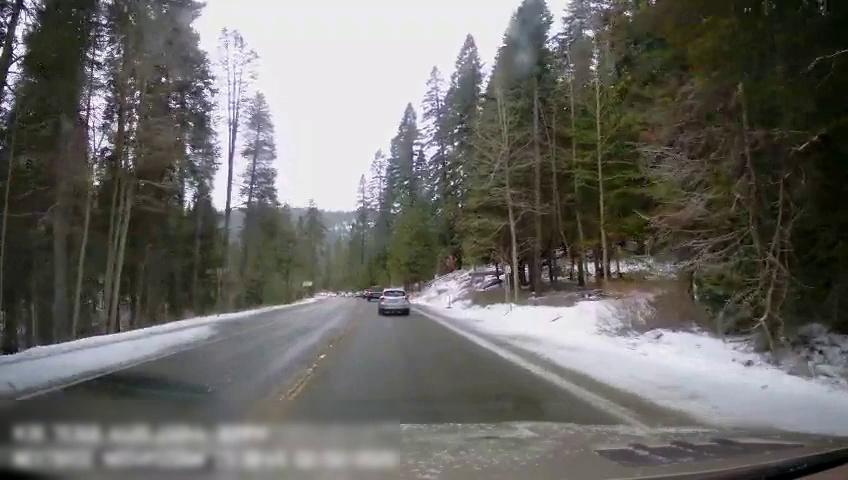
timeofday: Day
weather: Snowy
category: Drivable Space
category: Vehicles | Truck
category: Vehicles | SUV
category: Lanes | Current Lane
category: Lanes | Opposite Lane
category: Lanes | Current Lane
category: Lanes | Opposite Lane